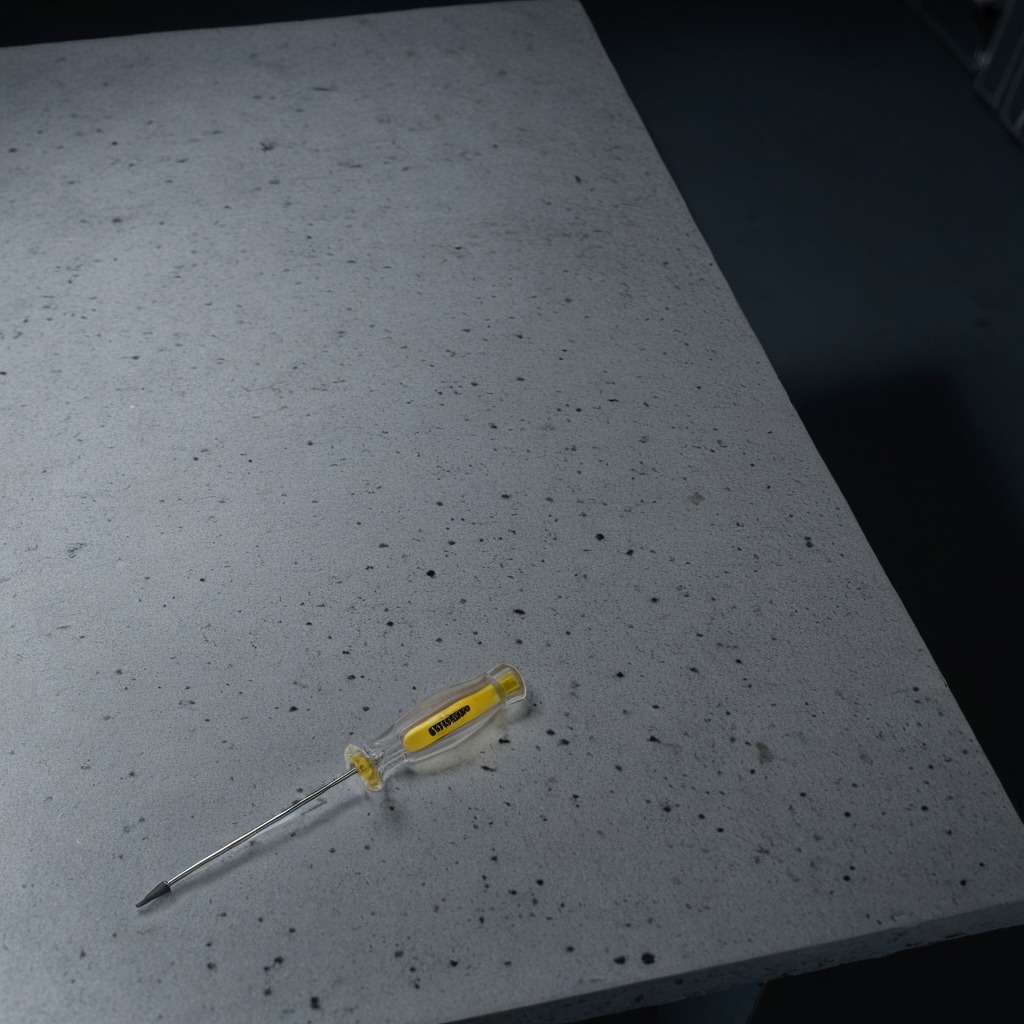
A screwdriver lying on a clean granite table inside a workshop at night dim ambient light soft shadows worn but